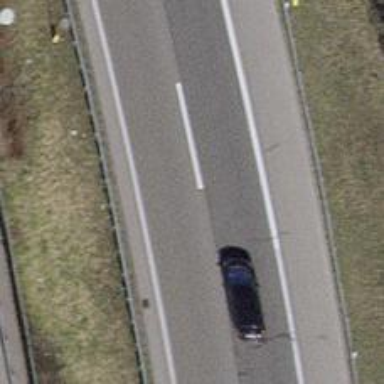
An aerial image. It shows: Asphalt motorway.